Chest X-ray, PA view. Patient: 86 years old, sex M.
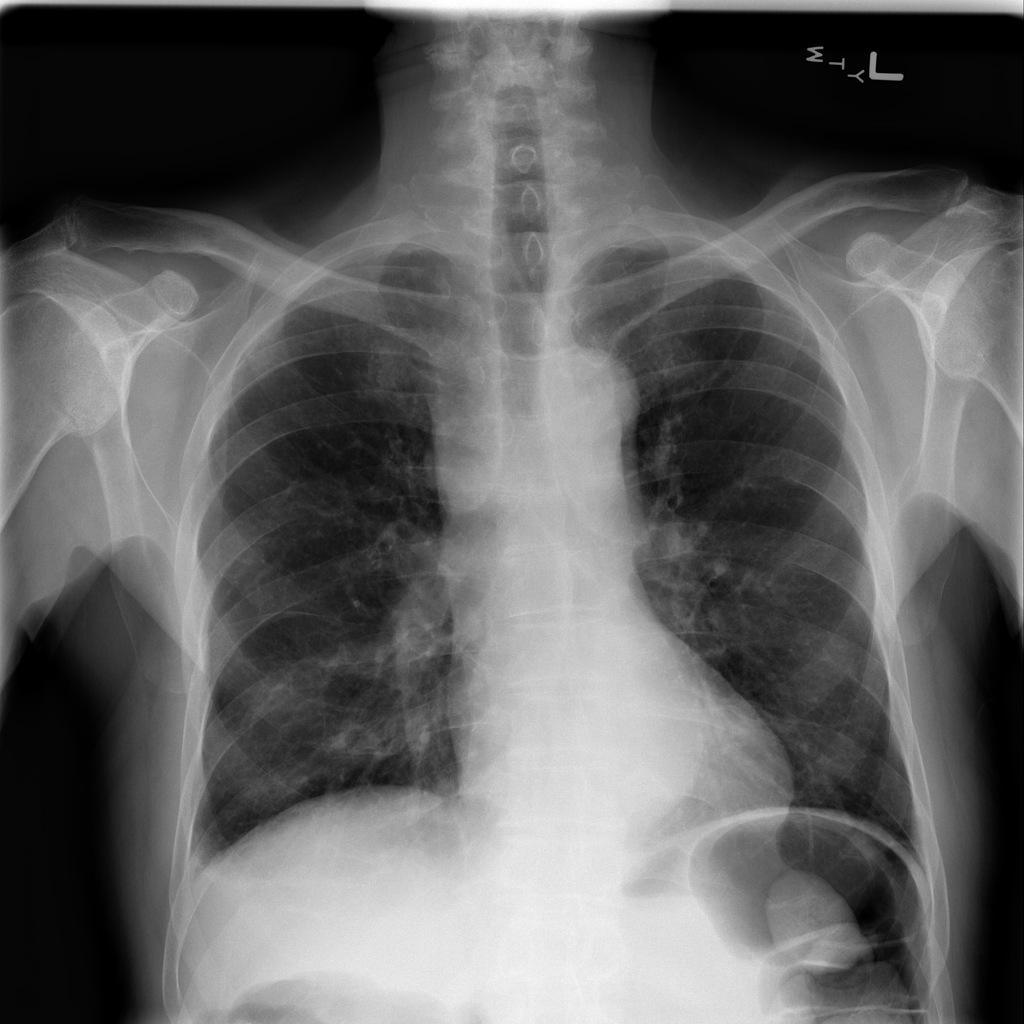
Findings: No Finding